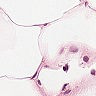
Metastatic tissue present: no